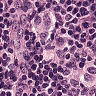
Metastatic tissue present: yes